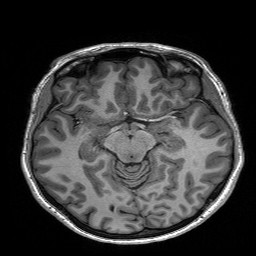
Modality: T1w
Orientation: coronal
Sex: female
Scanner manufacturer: siemens
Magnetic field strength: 3 T
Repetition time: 2.3 s
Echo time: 0.00197 s